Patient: sex M, age 55
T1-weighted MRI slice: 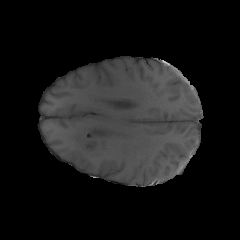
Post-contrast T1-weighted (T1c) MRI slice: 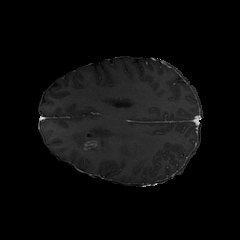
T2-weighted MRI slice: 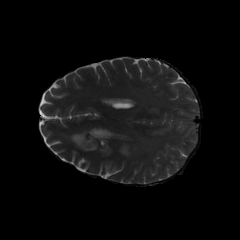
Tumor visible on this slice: yes
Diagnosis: Glioblastoma, IDH-wildtype
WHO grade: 4